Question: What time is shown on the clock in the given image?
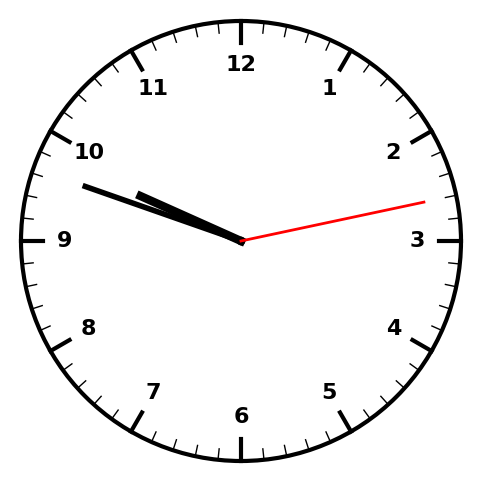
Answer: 09:48:13